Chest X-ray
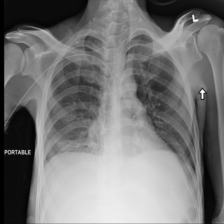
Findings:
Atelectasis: negative
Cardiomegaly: negative
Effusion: negative
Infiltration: negative
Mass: negative
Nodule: negative
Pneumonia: negative
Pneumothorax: negative
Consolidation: negative
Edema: negative
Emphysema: negative
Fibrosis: negative
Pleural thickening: negative
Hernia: negative